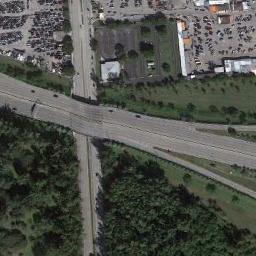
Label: overpass